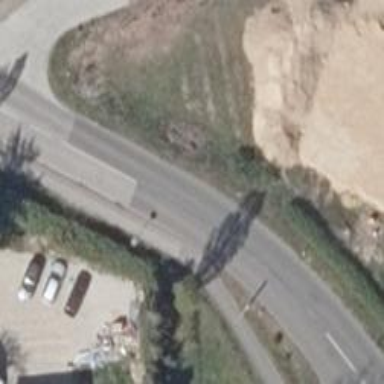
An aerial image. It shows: Tertiary road with asphalt surface.